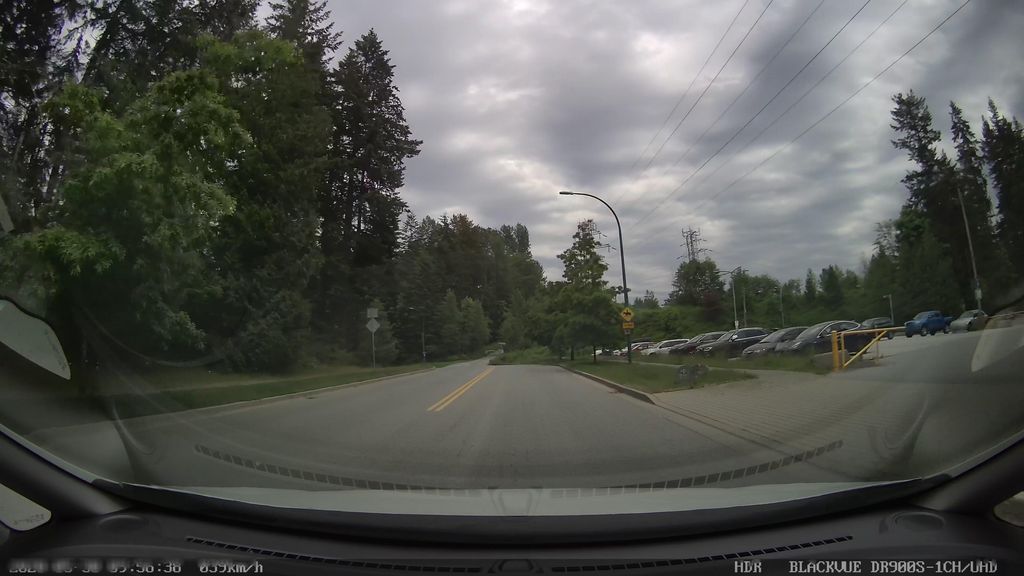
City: vancouver